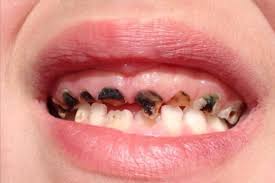
Condition: Caries